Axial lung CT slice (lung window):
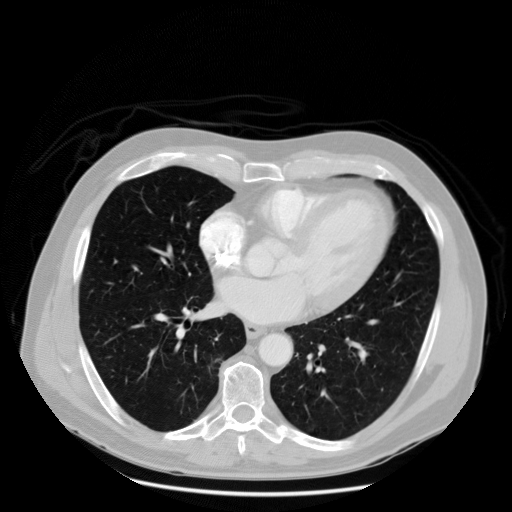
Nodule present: no